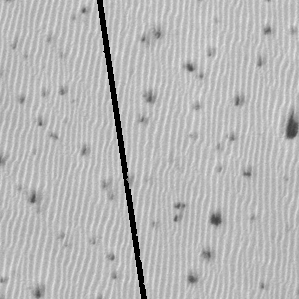
Label: frost